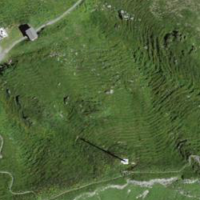
EUNIS habitat code: 26
Species observed at this site:
Gentianella campestris